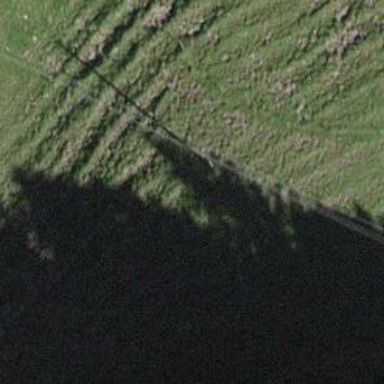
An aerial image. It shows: Minor power line.